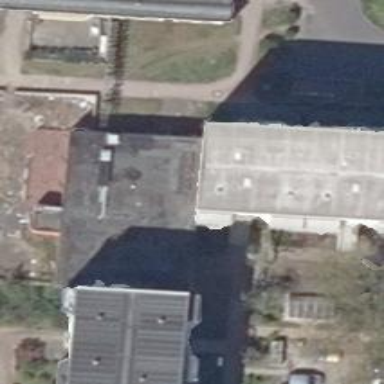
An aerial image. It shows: Commercial building with flat roof.